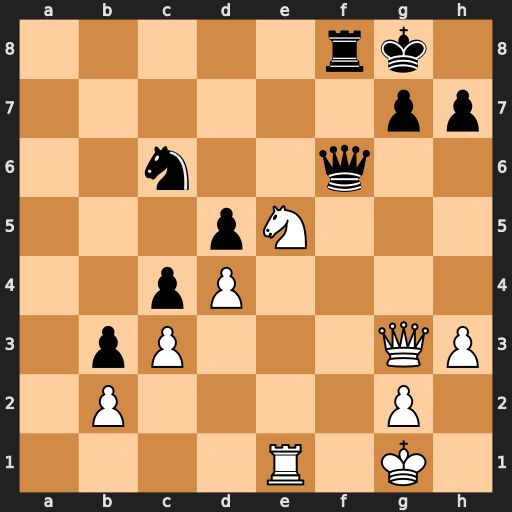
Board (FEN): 5rk1/6pp/2n2q2/3pN3/2pP4/1pP3QP/1P4P1/4R1K1
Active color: w
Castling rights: -
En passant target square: -
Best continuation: Nd7 Qf4 Qxf4